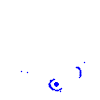
Particle: kaon